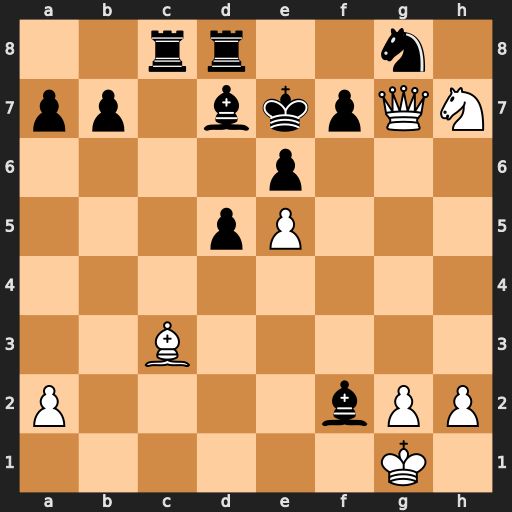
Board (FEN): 2rr2n1/pp1bkpQN/4p3/3pP3/8/2B5/P4bPP/6K1
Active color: w
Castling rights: -
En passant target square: -
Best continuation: Kxf2 Rxc3 Qg5+